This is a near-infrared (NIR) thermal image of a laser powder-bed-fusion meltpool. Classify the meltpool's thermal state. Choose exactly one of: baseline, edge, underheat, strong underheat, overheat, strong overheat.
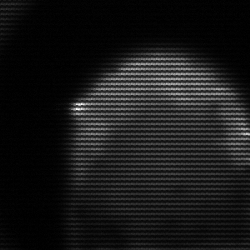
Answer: edge